Question: I have a menu:
'''
<div class="headerMenu">
<ul>
<li><a href="#">Home <span>Home Page<span></a></li>
<li><a href="#">About <span>About My Website<span></a></li>
<li><a href="#">Contact <span>Get in touch<span></a></a></li>
</ul>
</div>
'''
My current CSS is as follow:
'''
.headerMenu{
width: 100%;
}
.headerMenu ul{
margin: 0;
padding: 0;
float: left;
}
.headerMenu ul li{
display: inline;
}
.headerMenu ul li a{
float: left;
color: white;
padding-top:25px;
padding-left:50px;
font-size:24pt;
}
.headerMenu ul li a:visited{
color: white;
}
.headerMenu ul li a:hover, .menu ul li .current{
color: #fff;
background: url(../../Content/Images/menu-selector.png) repeat-x; /* 25x10 arrow/*
}
'''
And now for the question:
1. How can i get the content in the span tag to be below the Main text.
2. When i hover over the anchor, How do i add the hover image as shown in screen shot
The Mockup i created in Photoshop looks like this:

I know this would be easily achievable by making use of images, but my solution requires that menu to be created dynamically.
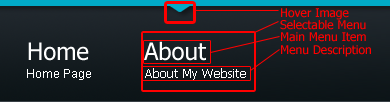
Answer: 1) How can i get the content in the span tag to be below the Main text.
You need to use 'display: block' on the 'span' to have it appear on a new line:
'''
.headerMenu ul li a span {
display: block;
}
'''
2) When i hover over the anchor, How do i add the hover image as shown in screen shot
Try to center the arrow to the top. This might work:
'''
.headerMenu ul li a:hover, .menu ul li .current {
color: #fff;
background: url(../../Content/Images/menu-selector.png) no-repeat center top;
display:block;
/* also make sure that you use display block with correct height
so that you can positionate the arrow on the correct place... */
}
'''